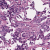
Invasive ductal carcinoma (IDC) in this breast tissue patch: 1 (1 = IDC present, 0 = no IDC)